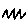
Label: zigzag